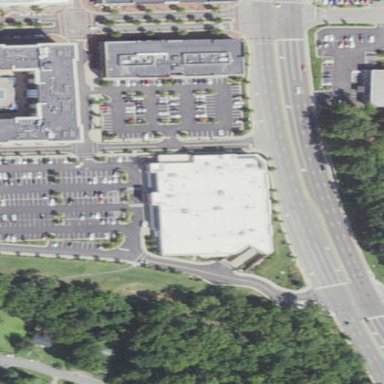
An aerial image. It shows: Commercial building.